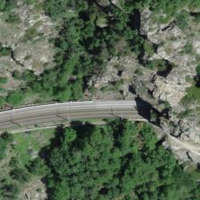
EUNIS habitat code: 32
Species observed at this site:
Fumaria officinalis